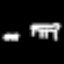
Label: bed